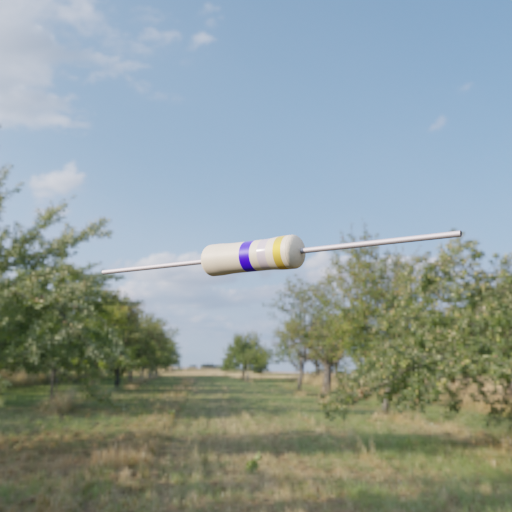
Resistor colour bands (in order): blue, silver, gold